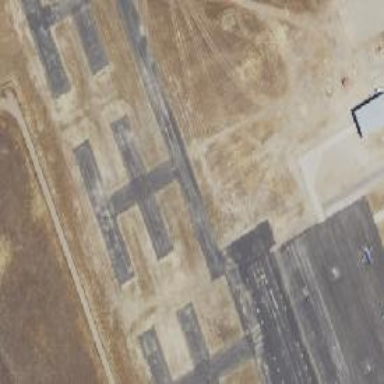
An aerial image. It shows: Apron at the airport.